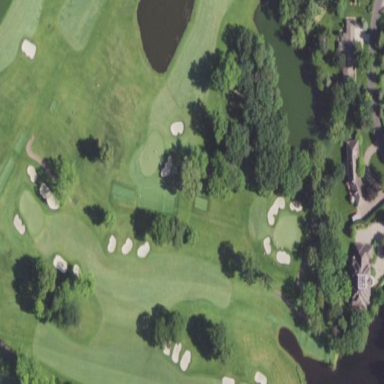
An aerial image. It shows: Golf fairway in the image.